Question: I am trying to get the exact position of a raster in space in order to precisely determine line parameters that overlap elements of my raster. However, the ymin and ymax coordinates are always rounded (always presented as integers) in the repository I use.

'''
> ymin(vegetation_raster_1)
[1] <PHONE>
'''
As we can see graphically, ymin is not exactly <PHONE> but near <PHONE>.7.
'''
> vegetation_raster_1
class : RasterLayer
dimensions : 94, 95, 8930 (nrow, ncol, ncell)
resolution : 0.05744, 0.05744 (x, y)
extent : 284823.7, 284829.2, <PHONE>, <PHONE> (xmin, xmax, ymin, ymax)
coord. ref. : +proj=utm +zone=31 +datum=WGS84 +units=m +no_defs +ellps=WGS84 +towgs84=0,0,0
data source : in memory
names : band1
values : 0, <PHONE> (min, max)
'''
I have tried with extent() function, but this gave the same result.
'''
> extent(vegetation_raster_1)
class : Extent
xmin : 284823.7
xmax : 284829.2
ymin : <PHONE>
ymax : <PHONE>
'''
Does anyone know of a way to get ymin and ymax with at least one digit after the decimal point?
Regards,
Francois
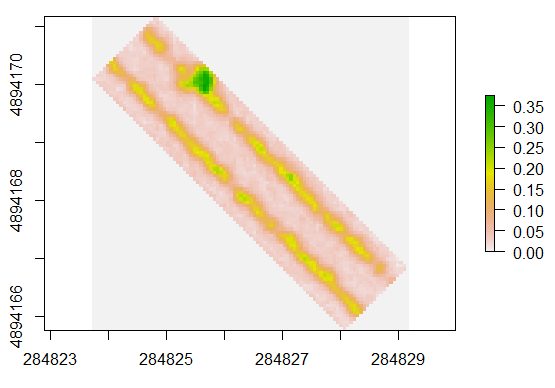
Answer: The values are not rounded. It is possible that not all decimals are shown when you print them. You can control that in different ways. For example
'''
x <- 12.12300000100000123
x
#[1] 12.123
sprintf("%.10f", x)
#[1] "12.<PHONE>"
'''